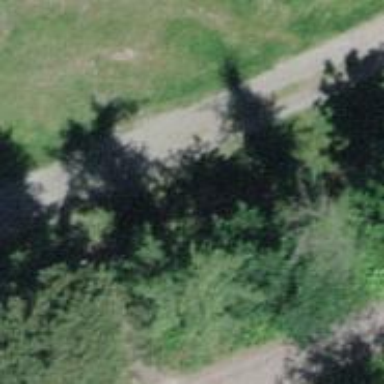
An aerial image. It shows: Track with fine gravel surface. The track is of grade1 quality.